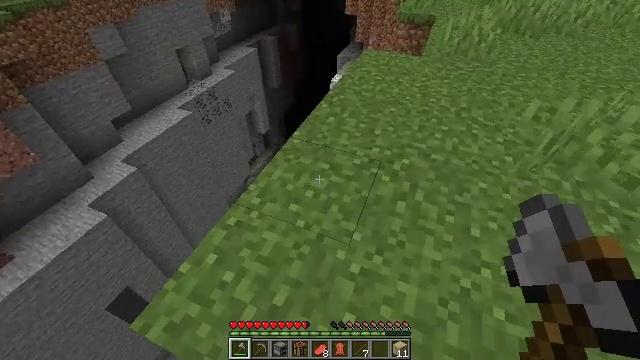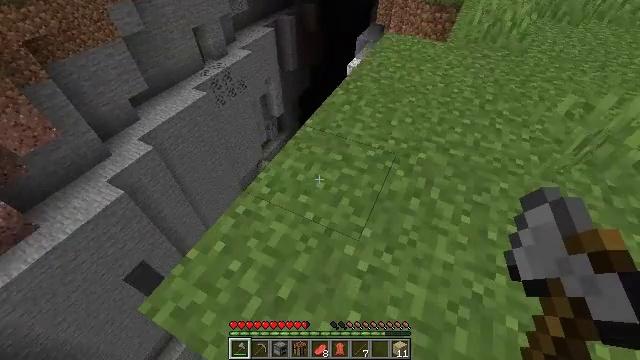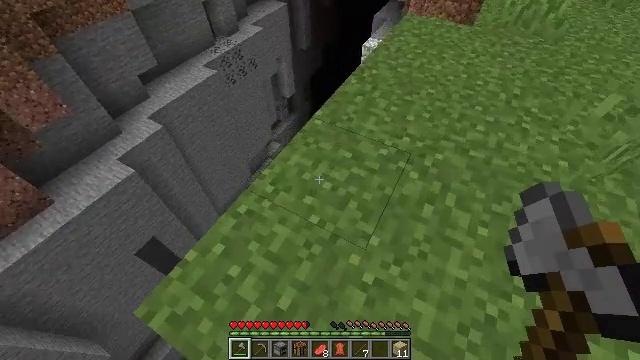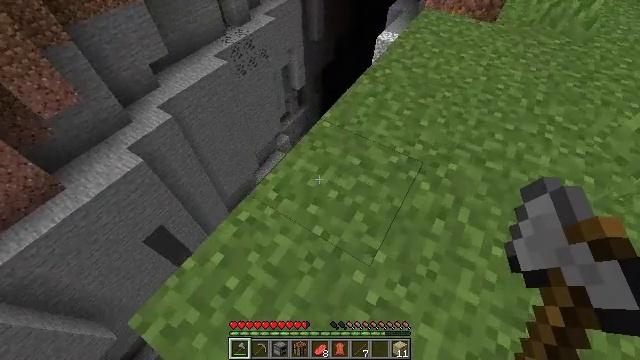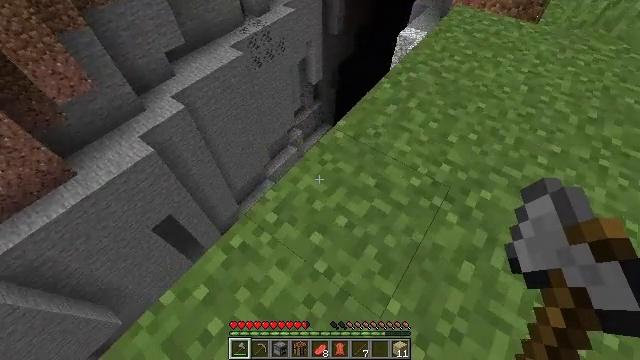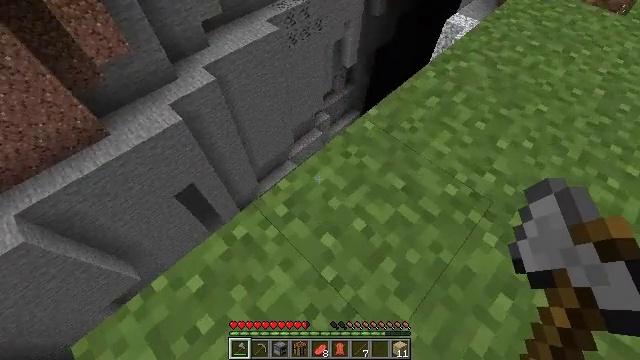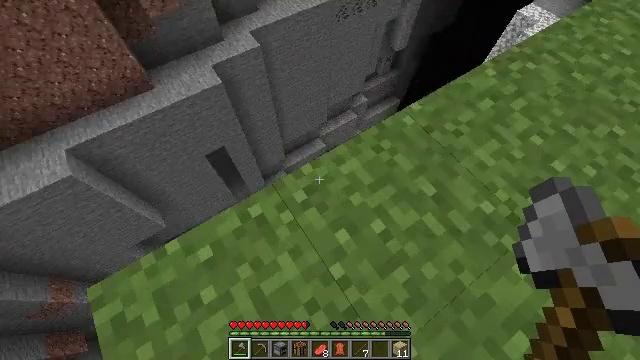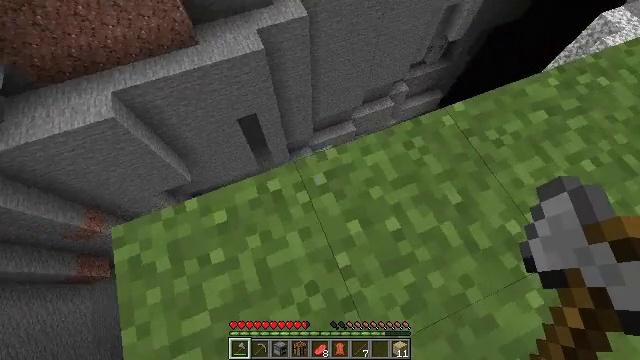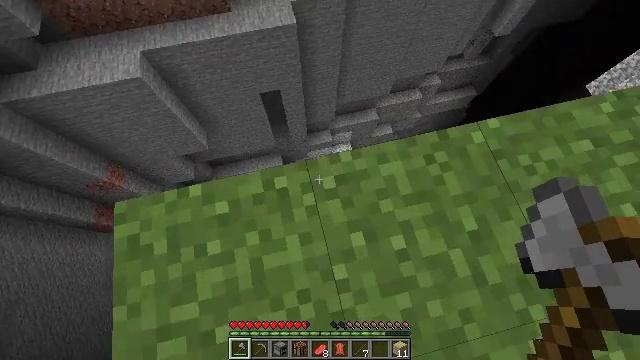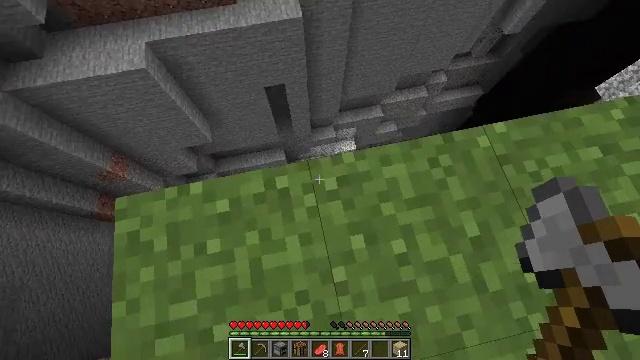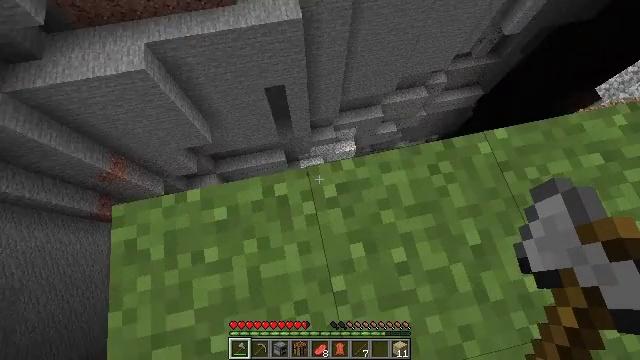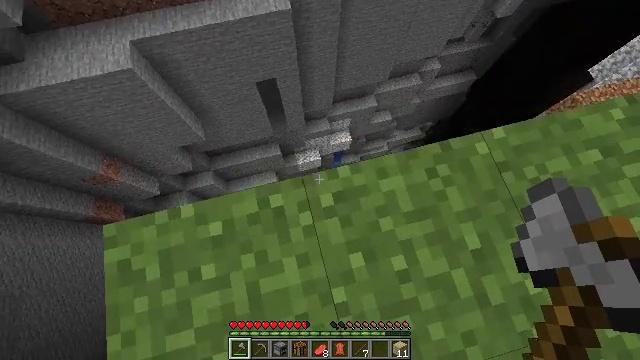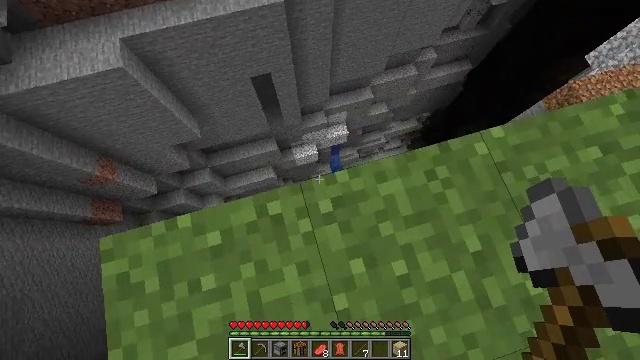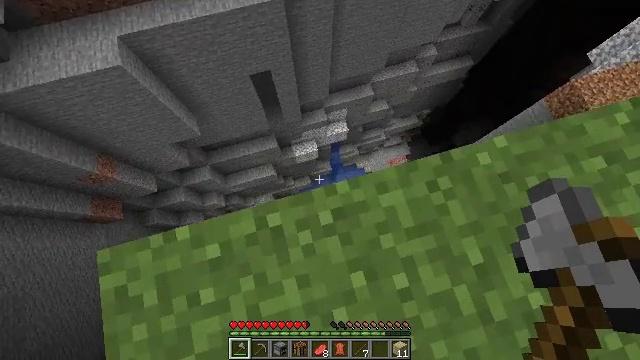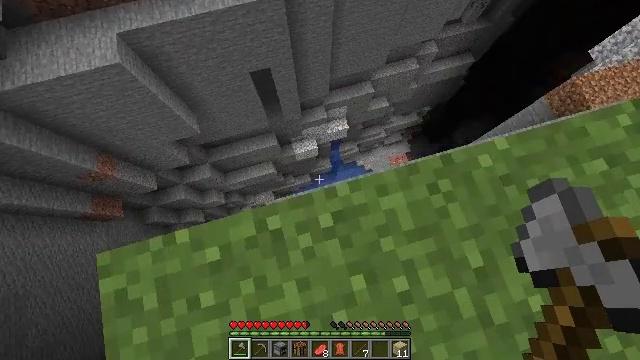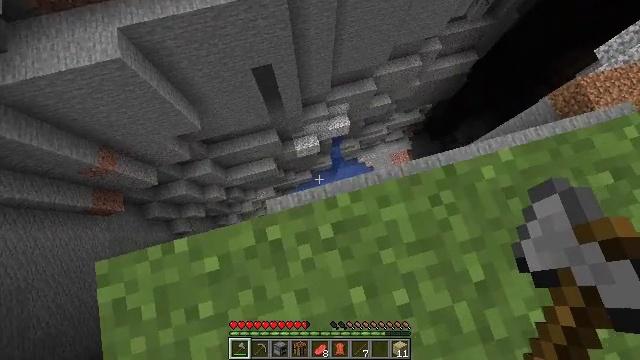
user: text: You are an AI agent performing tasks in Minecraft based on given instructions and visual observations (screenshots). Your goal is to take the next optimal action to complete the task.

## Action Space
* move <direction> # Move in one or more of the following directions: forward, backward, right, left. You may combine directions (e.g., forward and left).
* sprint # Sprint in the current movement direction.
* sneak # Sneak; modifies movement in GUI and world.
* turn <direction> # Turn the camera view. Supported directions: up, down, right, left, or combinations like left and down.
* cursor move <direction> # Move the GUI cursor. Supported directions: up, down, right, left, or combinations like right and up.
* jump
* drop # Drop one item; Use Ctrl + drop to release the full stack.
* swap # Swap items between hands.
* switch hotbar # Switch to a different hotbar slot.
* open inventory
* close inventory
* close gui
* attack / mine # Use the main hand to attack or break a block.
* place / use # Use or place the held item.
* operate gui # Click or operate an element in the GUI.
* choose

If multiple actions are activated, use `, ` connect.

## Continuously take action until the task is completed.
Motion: motion action
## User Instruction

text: Kill the slime.
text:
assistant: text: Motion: move forward, turn left and down
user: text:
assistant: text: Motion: move forward, turn left and down
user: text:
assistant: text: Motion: move forward, sneak, turn left and down
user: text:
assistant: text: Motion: move forward, sneak, turn left and down
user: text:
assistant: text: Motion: move forward, sneak, turn left and down
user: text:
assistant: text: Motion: move forward, sneak, turn left and down
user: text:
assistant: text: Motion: move forward, sneak, turn left and down
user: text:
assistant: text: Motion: move forward, sneak, turn left and down
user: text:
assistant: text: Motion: move forward, sneak, turn left and down
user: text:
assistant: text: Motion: move forward, sneak
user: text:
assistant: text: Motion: move forward, sneak, turn right and down
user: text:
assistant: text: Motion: move forward, sneak, turn right and down
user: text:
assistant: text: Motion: move forward, sneak
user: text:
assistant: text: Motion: move forward, sneak
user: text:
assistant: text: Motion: move forward, sneak
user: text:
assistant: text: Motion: move forward, sneak, turn left
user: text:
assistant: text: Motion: move forward, sneak
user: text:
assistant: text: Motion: move forward, sneak, turn left
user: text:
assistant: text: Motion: move forward, sneak
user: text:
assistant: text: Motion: move forward, sneak
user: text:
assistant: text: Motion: move forward, sneak
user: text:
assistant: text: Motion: move forward, sneak
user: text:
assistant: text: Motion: move right, sneak
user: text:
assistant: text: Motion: move right, sneak
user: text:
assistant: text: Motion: move right, sneak
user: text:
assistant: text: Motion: move right, sneak
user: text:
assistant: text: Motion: move right, sneak
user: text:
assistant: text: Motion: move right, sneak
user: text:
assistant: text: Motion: move right, sneak
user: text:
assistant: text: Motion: move right, sneak